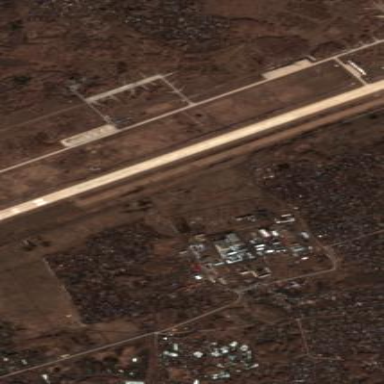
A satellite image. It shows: Military airfield located within larger aerodrome area.